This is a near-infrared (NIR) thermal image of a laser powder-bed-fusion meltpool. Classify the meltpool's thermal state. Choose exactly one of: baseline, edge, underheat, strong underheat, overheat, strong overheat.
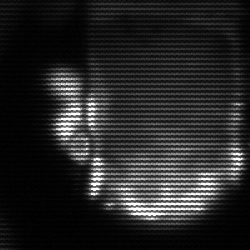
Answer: baseline